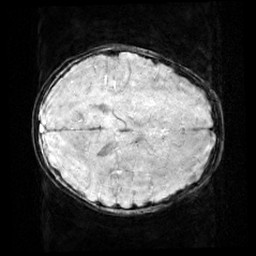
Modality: SWI
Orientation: axial
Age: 11
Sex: female
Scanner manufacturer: siemens
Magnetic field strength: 3 T
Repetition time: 0.027 s
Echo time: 0.02 s